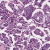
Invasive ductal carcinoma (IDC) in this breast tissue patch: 1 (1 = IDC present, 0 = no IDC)